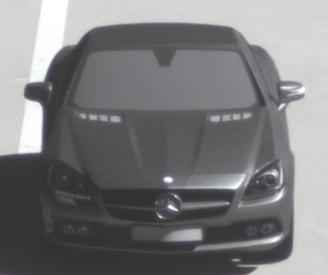
Make: Mercedes-Benz
Model: SLK 200
Detailed model: SLK-Class (172)
Model produced from: 2011/03
Model produced until: 2015/04
Doors: 2
Color: gray
Road condition: dry road
Daytime: midday
Contrast: high contrast